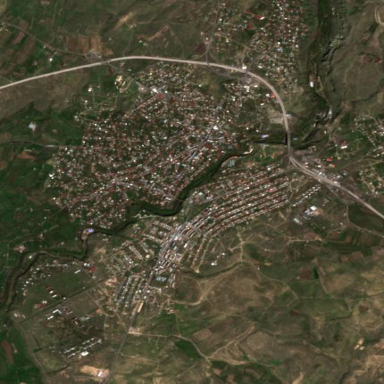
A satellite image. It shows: Residential area located in town.